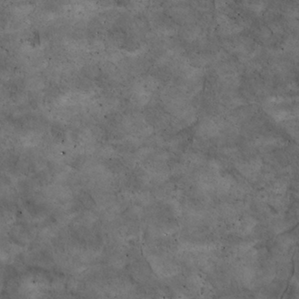
Label: non_frost